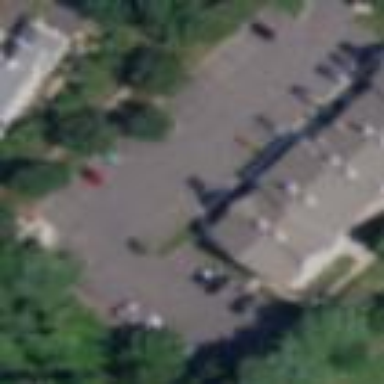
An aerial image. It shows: Parking area.